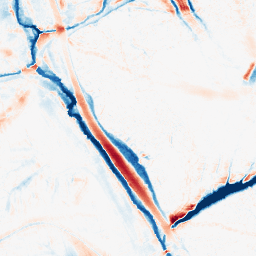
Category: morphological
Decomposition family: morphological_ellipse
Decomposition parameters: operation: average
width: 20
height: 30
Upsampling method: quadratic
Upsampling parameters: scale: 4
Upsampling scale: 4